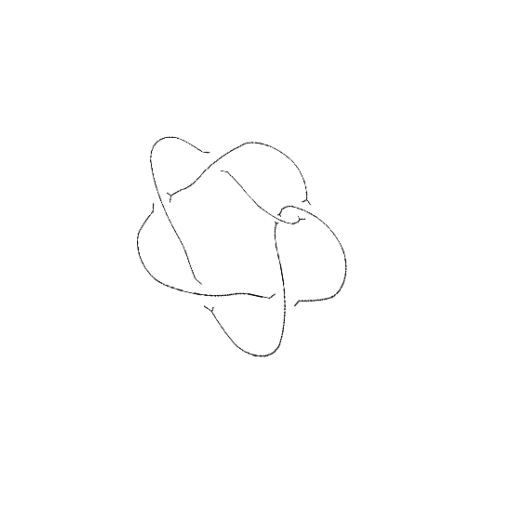
Crossing number: 6